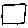
Label: square